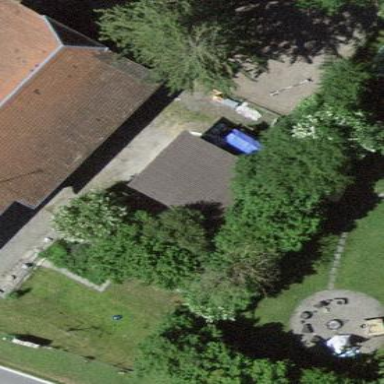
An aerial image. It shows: View of roof of building.